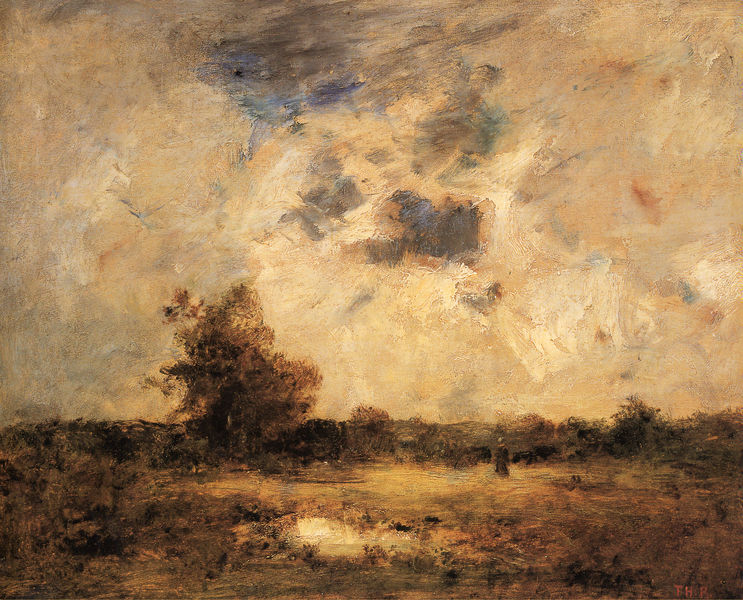
Titel: Landschaft, Paysage
Künstler: Théodore Rousseau
Standort: Norfolk (Virginia)
Institution: Norfolk Museums Service
Schlagwörter: baum, blau, blätter, dunkel, gemälde, gewitter, himmel, laub, mann, schatten, vogel, wasser, weiß, wolken, bäume, fluss, gelb, grün, himmerl, impressionismus, landschaft, ocker, see, teich, abend, braun, bunt, dunkelbraun, frankreich, frau, grau, hell, kleid, licht, orange, pastell, schwarz, skizze, dame, gras, hund, park, rot, wiese, wolke, beige, malerei, mensch, stehen, weit, spiegel, öl, bach, dämmerung, ebene, einsamkeit, feld, felder, ferne, gräser, horizont, natur, spiegelung, strauch, weide, weite, wind, busch, büsche, einsam, gebüsch, gewässer, pastos, sonne, sträucher, wiesen, land, figur, realismus, person, pflanze, pflanzen, england, rosa, wald, weiher, bewegt, bewölkt, pfütze, rückenansicht, sommer, naturalismus, creme, hellbraun, sonnenuntergang, herbst, romantik, ölgemälde, constable, luft, querformat, staffage, sturm, turner, unwetter, wetter, wild, duktus, impressionistisch, monet, widerschein, stimmung, abendrot, gestalt, impression, unscharf, oben, regen, courbet, rinder, einöde, heide, loch, sumpf, pinsel, pinselstrich, blaugrau, einfarbig, buschwerk, moor, romantisch, lanschaft, wanderer, morgenrot, durchsichtig, ölskizze, wäldchen, impressionimus, imressionismus, exterieur, lichtfleck, barbizon, gesträuch, gestrüpp, schäfer, getupft, gestrüp, abendlicht, gebüsche, eremit, pinselspuren, menshc, william, william turner, moorlandschaft, britannien, impasto, faktur, landschafr, aufreisen, braun töne, büshce, englad, olett, plain air, str, unewetter, coubet, pinselfaktur, pinselfaktu, hoiziont